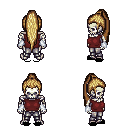
a pixel art fantasy rpg character, male body template, skeleton, maroon sleeveless shirt, metal pants, blonde extra-long topknot hairstyle, white cloth bracers, black slippers, four views (front, back, left, right), 2x2 character sprite sheet, small pixel art, hard edges, no anti-aliasing